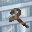
Label: 2